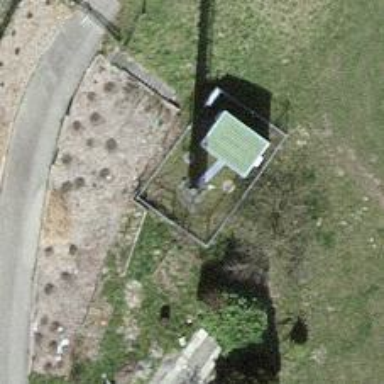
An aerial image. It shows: Communication mast tower.